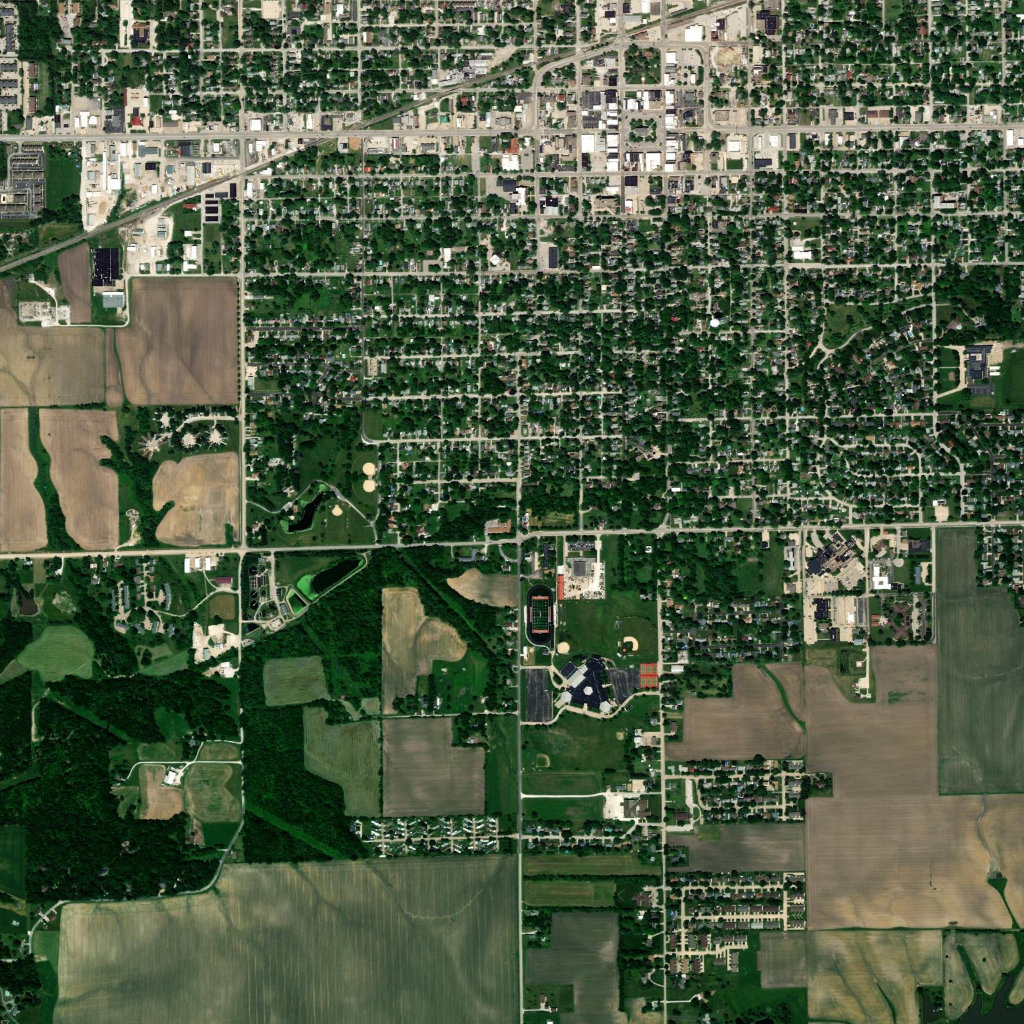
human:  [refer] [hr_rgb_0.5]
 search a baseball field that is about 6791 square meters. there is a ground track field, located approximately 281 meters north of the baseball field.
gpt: <box>[[51, 72, 54, 75, 0]]</box>